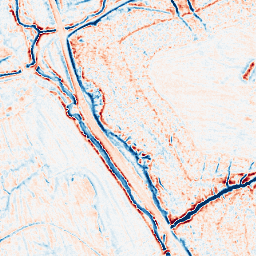
Category: edge_preserving
Decomposition family: anisotropic_diffusion
Decomposition parameters: iterations: 10
kappa: 10
gamma: 0.2
Upsampling method: sinc_blackman
Upsampling parameters: scale: 2
kernel_size: 4
Upsampling scale: 2